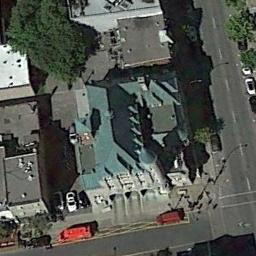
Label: church